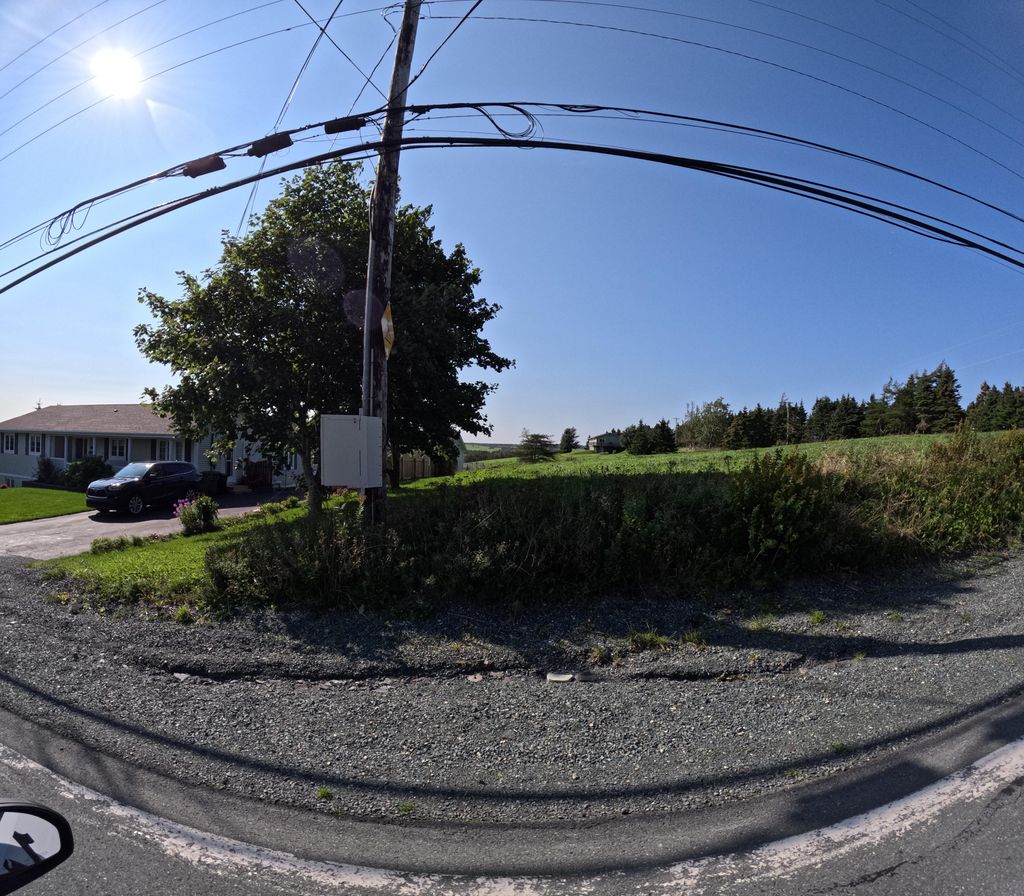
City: st_johns